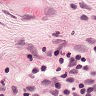
Metastatic tissue present: no